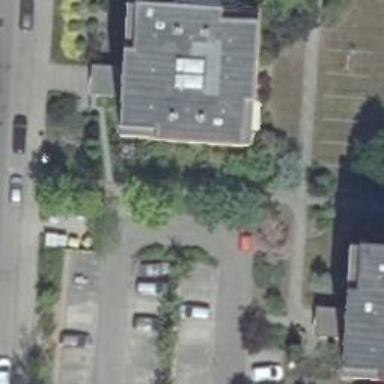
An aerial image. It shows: Parking aisle designated as service road.